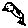
Label: bird